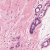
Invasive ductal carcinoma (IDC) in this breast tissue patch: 0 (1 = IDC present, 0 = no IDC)